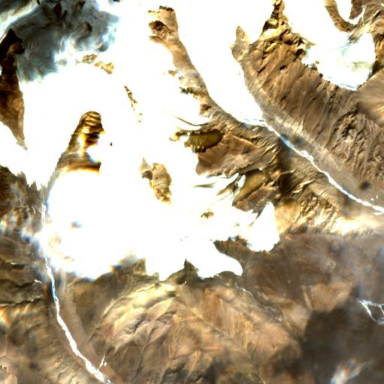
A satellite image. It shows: Stunning view of glacier.